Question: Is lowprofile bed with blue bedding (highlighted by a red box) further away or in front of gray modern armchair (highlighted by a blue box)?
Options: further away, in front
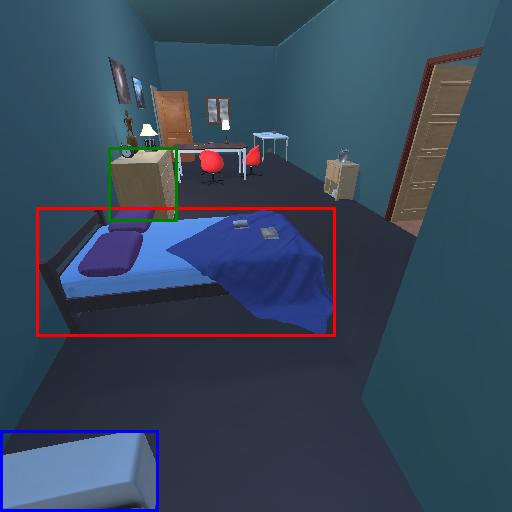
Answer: further away